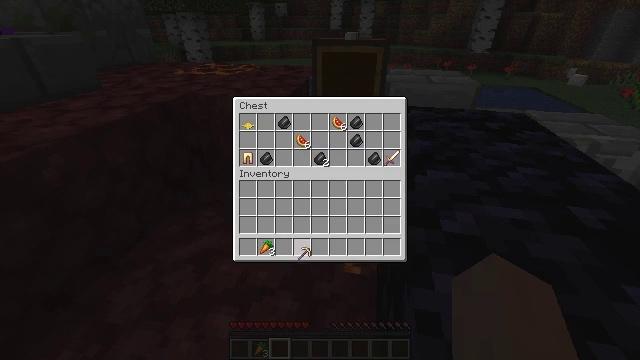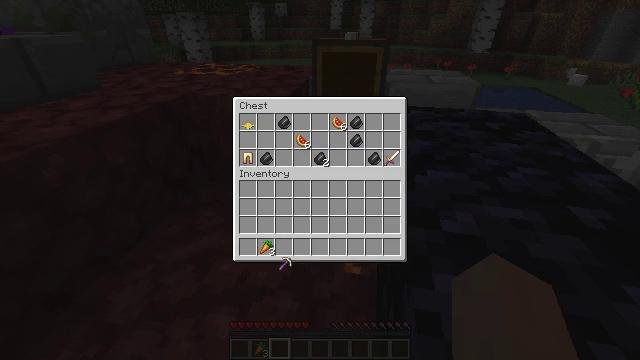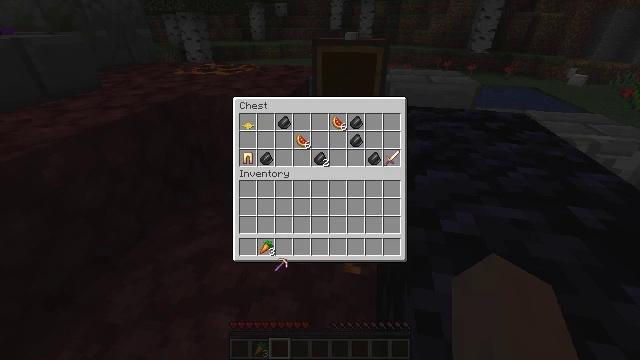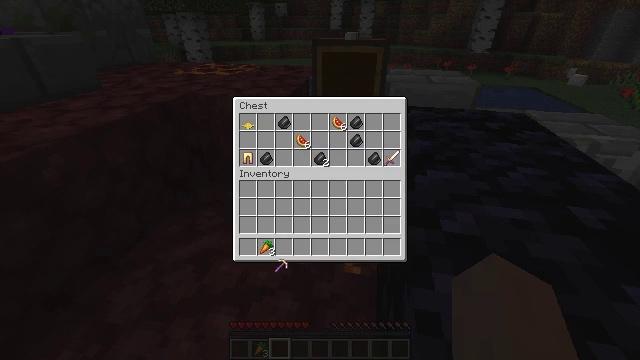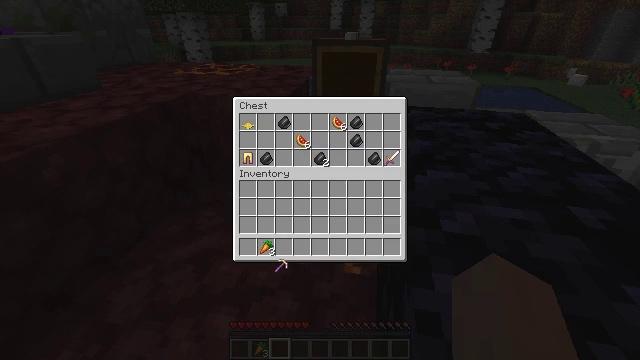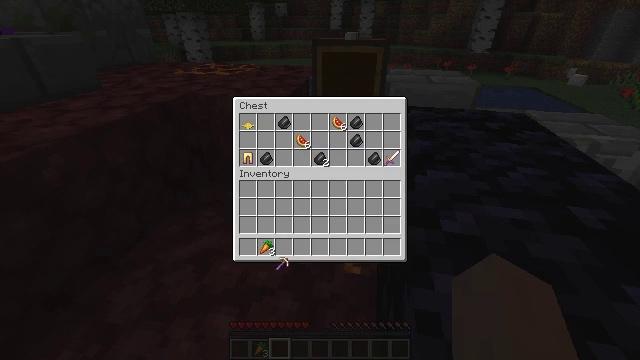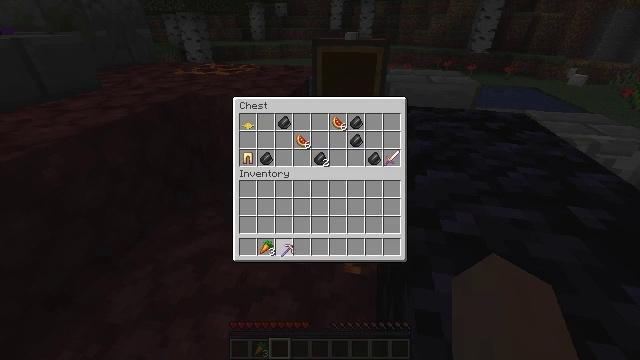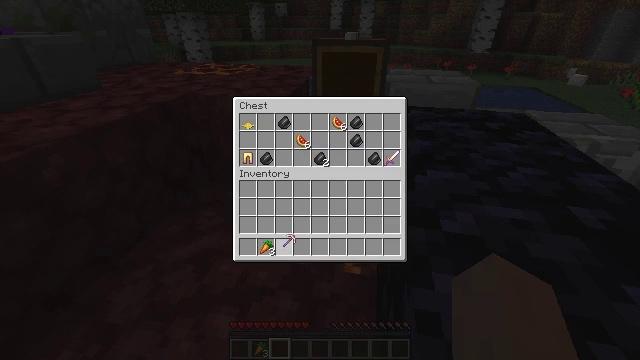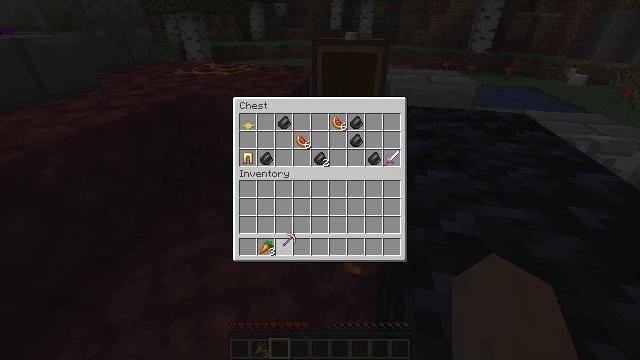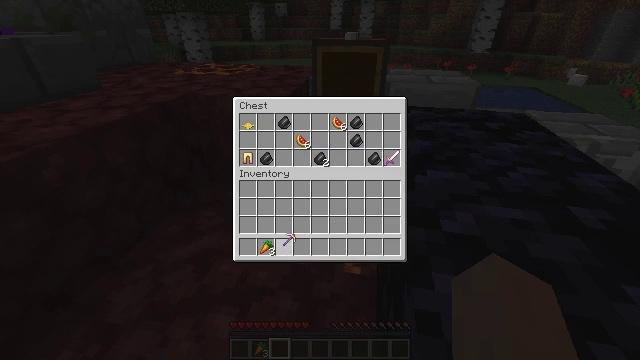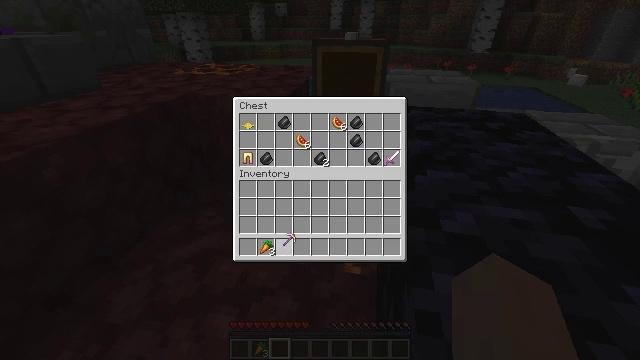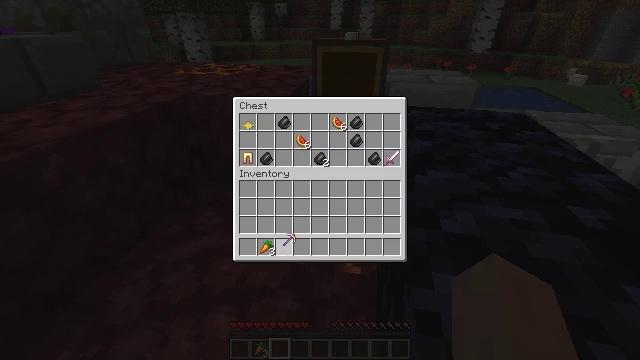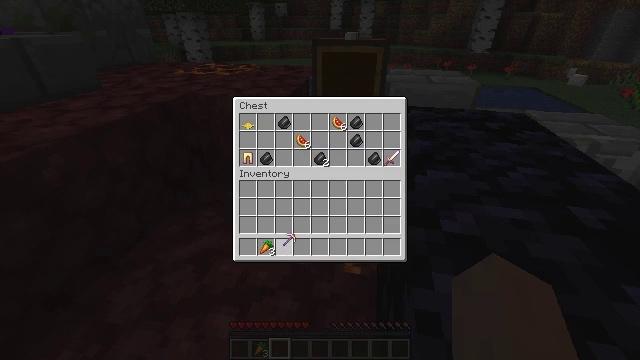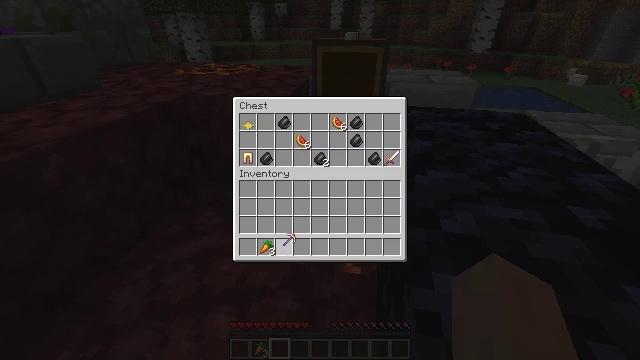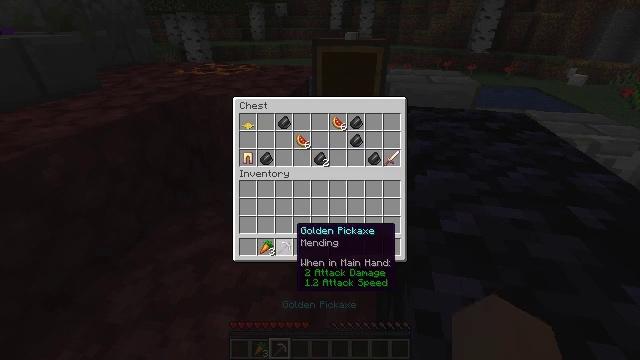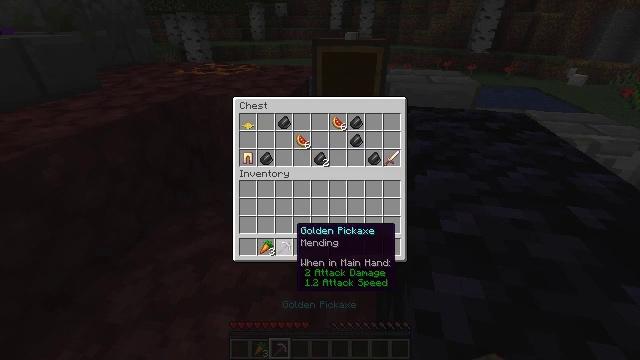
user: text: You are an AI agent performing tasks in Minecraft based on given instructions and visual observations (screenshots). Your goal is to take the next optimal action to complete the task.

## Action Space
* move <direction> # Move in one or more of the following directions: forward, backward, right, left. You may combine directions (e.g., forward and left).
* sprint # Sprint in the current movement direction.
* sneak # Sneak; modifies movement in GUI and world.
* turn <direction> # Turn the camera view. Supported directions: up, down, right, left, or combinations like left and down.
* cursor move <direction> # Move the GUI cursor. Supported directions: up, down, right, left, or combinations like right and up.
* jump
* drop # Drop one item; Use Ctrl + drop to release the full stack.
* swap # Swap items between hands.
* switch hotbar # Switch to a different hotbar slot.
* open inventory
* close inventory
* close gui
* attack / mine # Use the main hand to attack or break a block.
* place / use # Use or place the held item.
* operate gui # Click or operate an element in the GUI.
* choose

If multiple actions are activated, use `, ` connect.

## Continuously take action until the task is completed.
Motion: motion action
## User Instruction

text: Hunt animals.
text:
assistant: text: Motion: turn left and down
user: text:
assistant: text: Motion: no_op
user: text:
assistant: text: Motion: no_op
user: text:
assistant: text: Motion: no_op
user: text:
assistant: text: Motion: no_op
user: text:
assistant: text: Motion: turn up
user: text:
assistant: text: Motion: turn up
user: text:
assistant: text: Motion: no_op
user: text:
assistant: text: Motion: no_op
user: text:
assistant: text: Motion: no_op
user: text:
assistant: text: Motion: attack / mine
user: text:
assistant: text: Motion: attack / mine
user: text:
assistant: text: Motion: attack / mine
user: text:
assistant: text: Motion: no_op
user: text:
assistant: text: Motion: no_op
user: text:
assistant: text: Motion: no_op
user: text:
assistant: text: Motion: no_op
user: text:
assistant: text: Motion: turn up
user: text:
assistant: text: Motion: turn up
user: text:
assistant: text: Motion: turn up
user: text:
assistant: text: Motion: turn up
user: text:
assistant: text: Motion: turn up
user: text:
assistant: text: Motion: no_op
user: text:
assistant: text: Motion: no_op
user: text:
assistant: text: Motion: turn left
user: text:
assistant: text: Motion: no_op
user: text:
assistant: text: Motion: no_op
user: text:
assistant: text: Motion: no_op
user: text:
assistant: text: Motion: attack / mine
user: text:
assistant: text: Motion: attack / mine